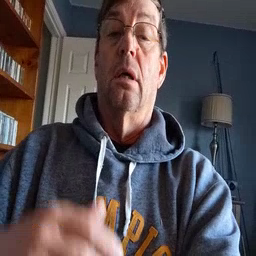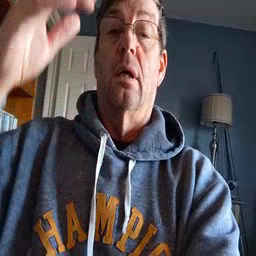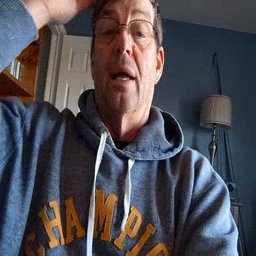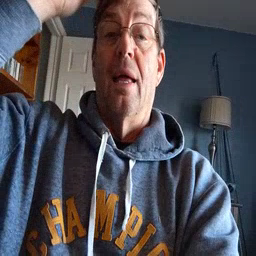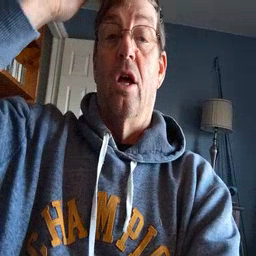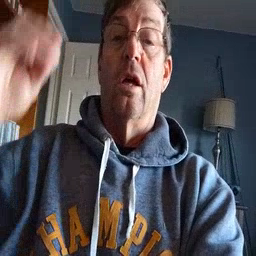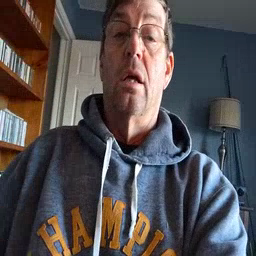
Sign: hair